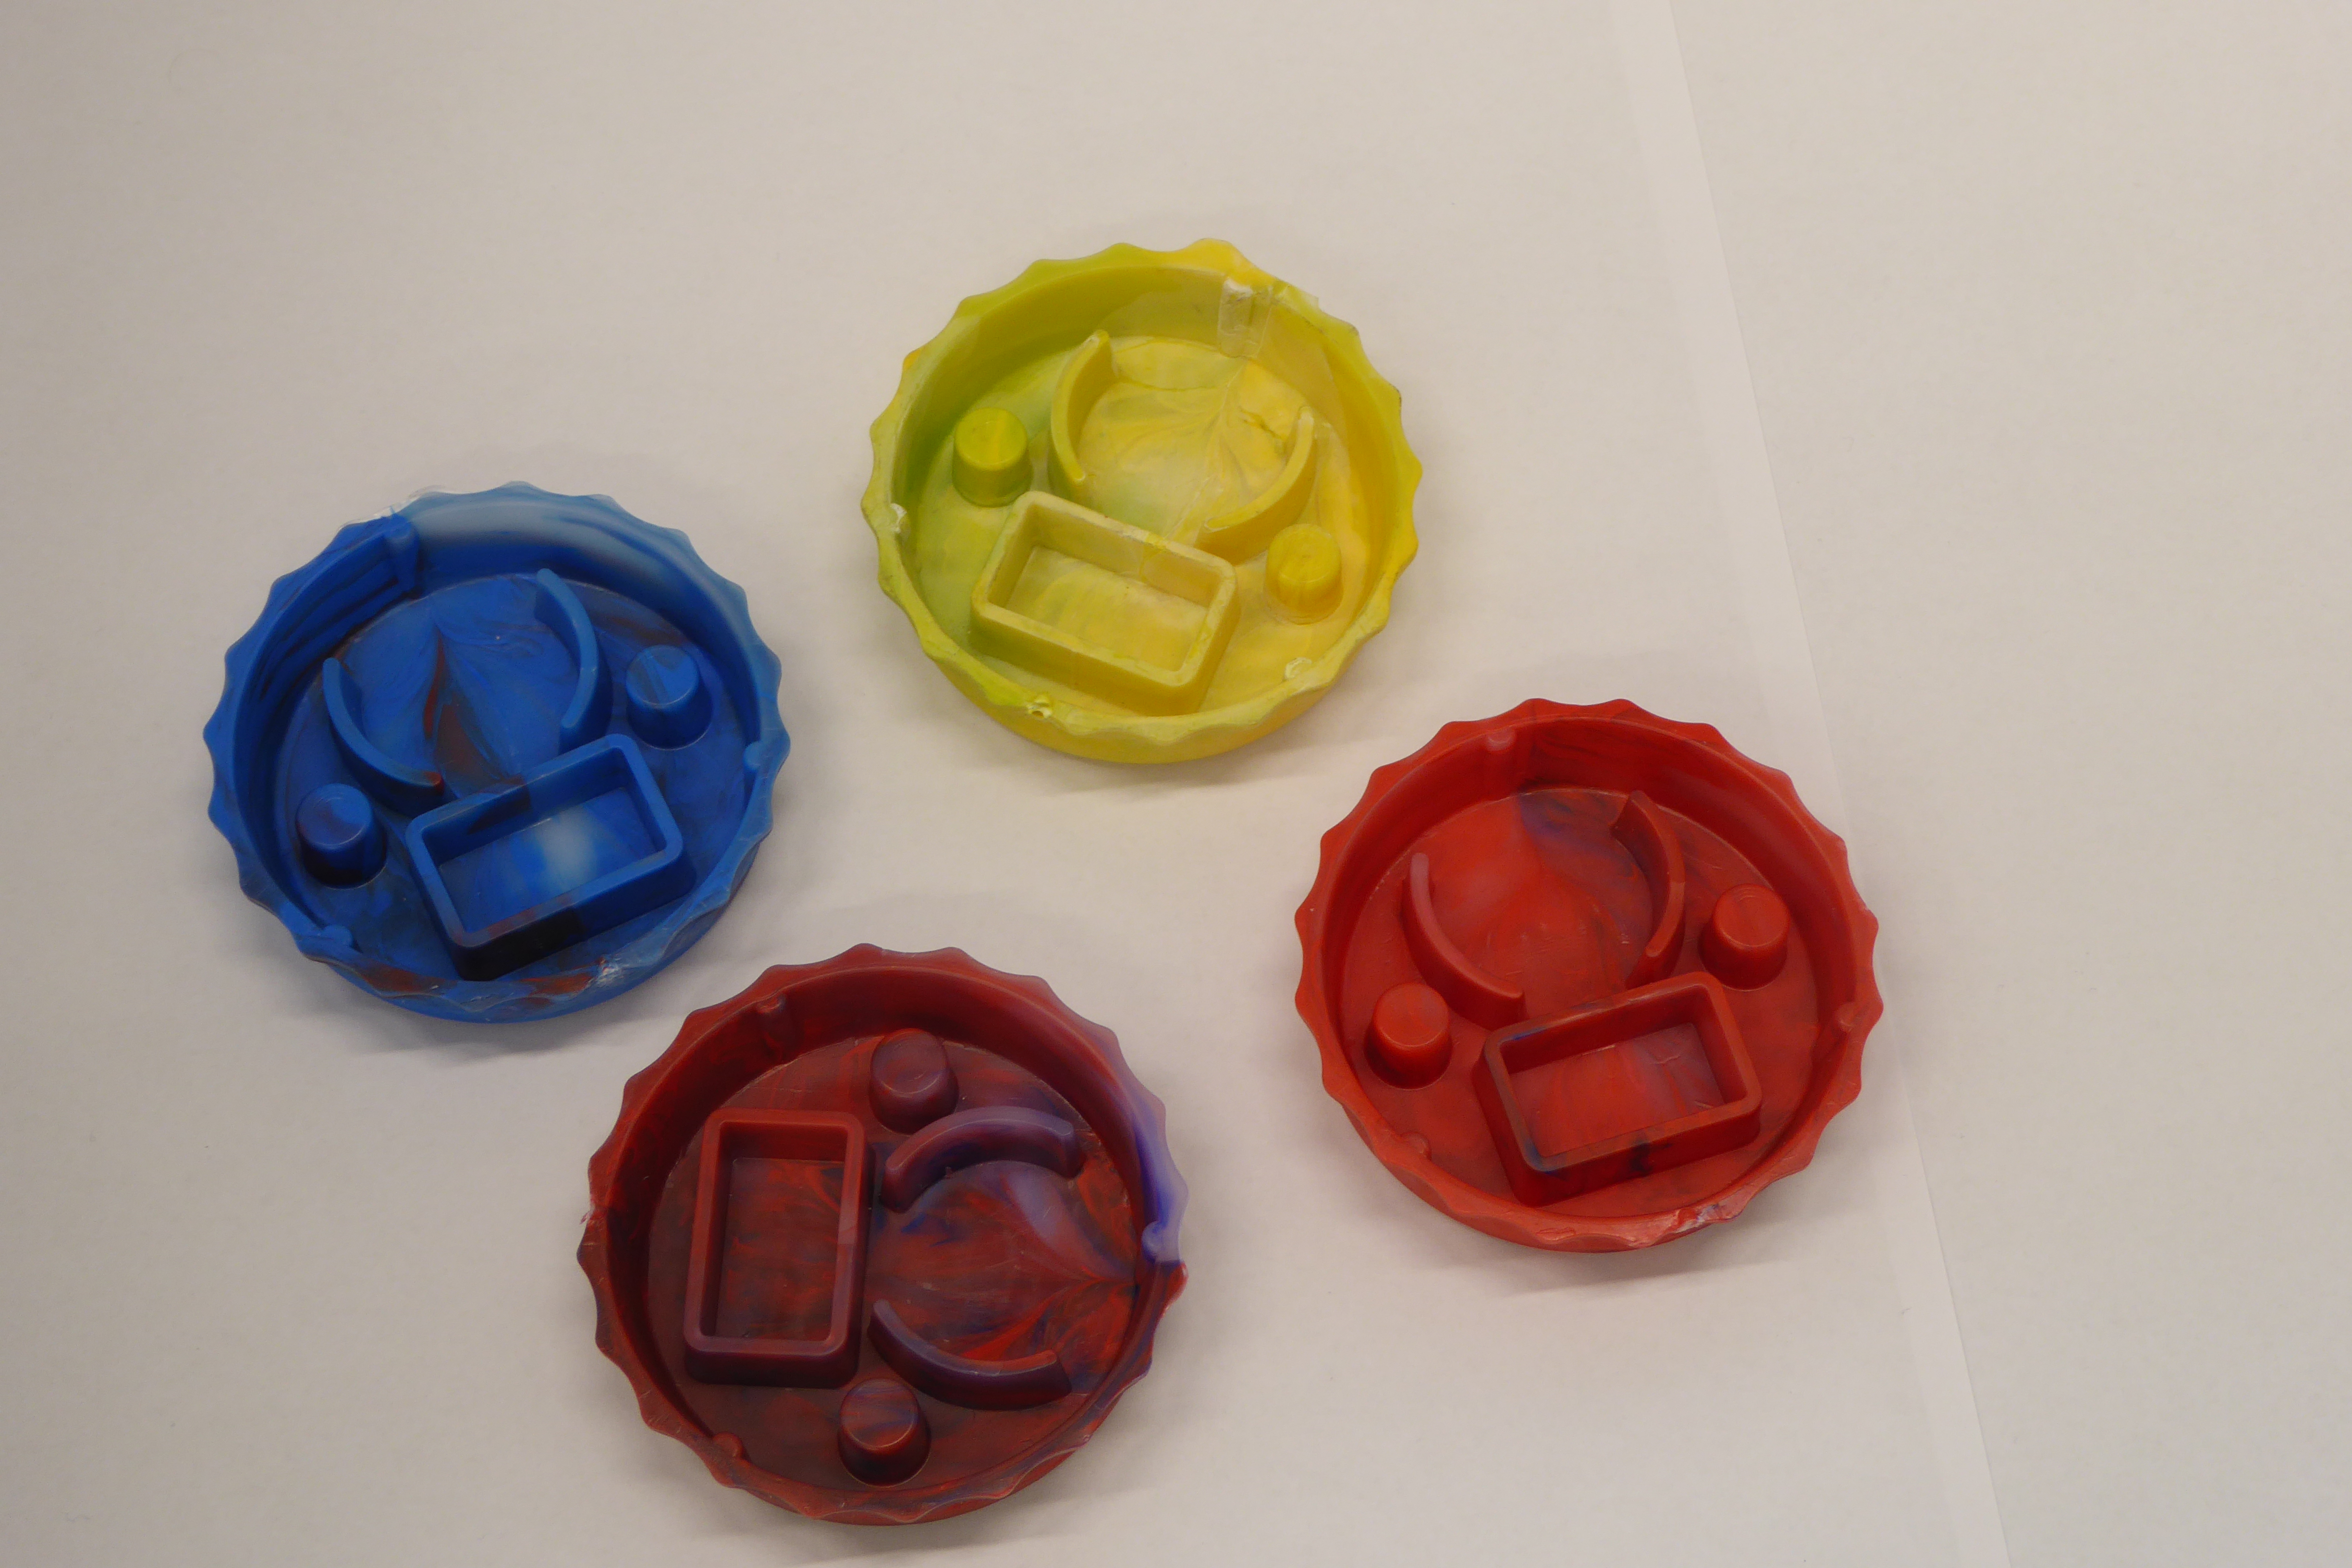
Label: Bottle Opener - Cover